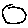
Label: moon